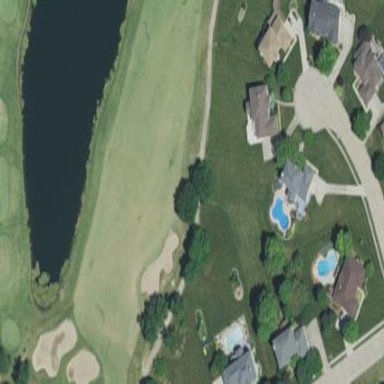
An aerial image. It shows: Golf fairway surrounded by grass.